Question: I have a problem with React Native ScrollView, it throws me a danger message
It's supposed to be the same as the design but I cannot visualize it
message:
WARNING- VirtualizedLists should never be nested inside plain ScrollView with the same orientation Use- anorther VirtualizedLists- Backed conintainer instead
Design:

code:
'''
<View>
<SearchBar
term={term}
onTermChange={setTerm}
onTermSubmit={() => searchApi(term)}
/>
{errorMessage ? <Text>{errorMessage}</Text> : null}
<ScrollView>
<ResultList
title=''
results={results}
/>
</ScrollView>
</View>
'''
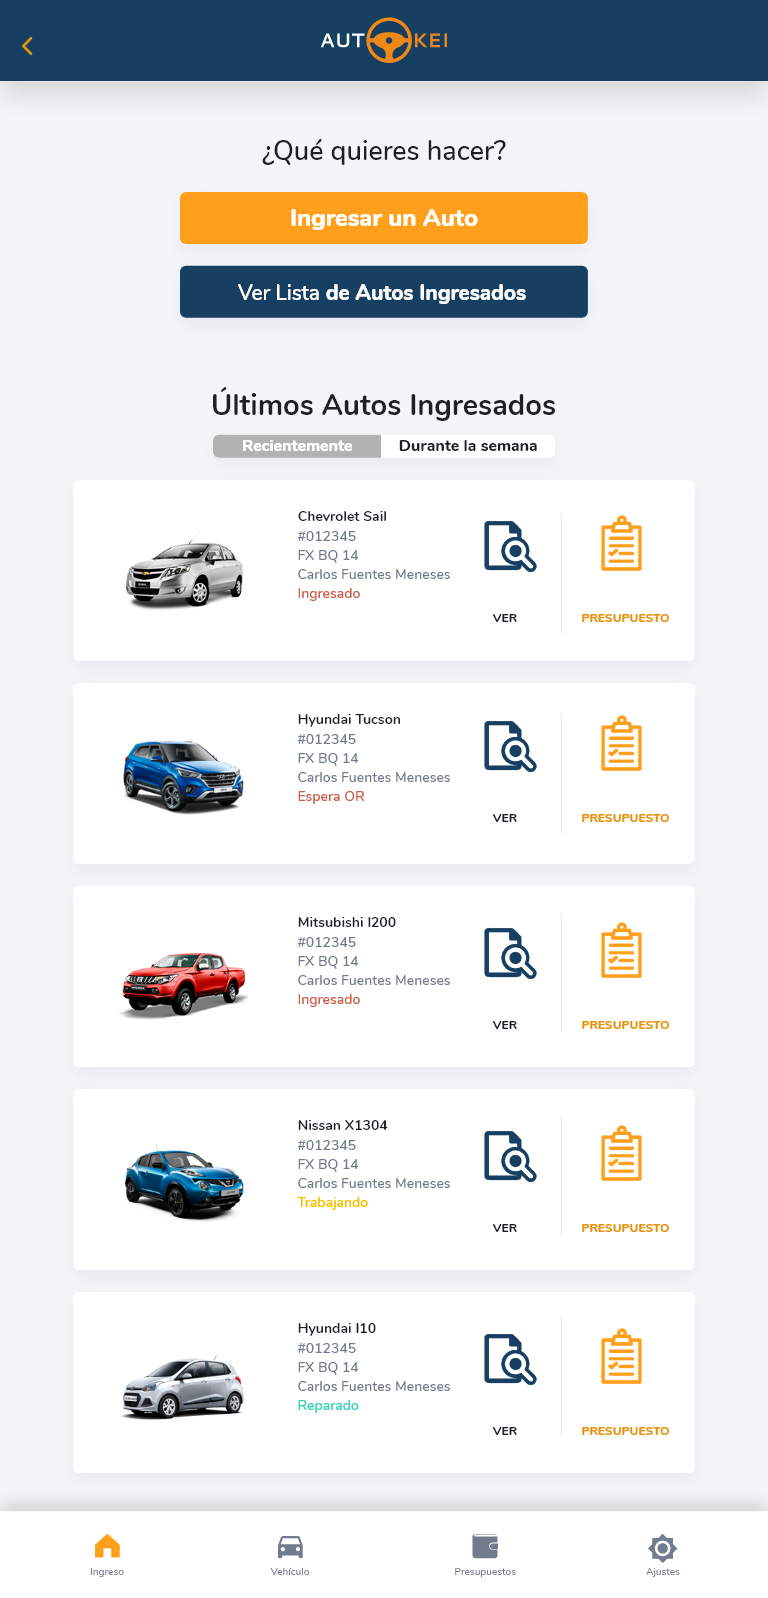
Answer: The issue is in here:
'''
<ScrollView>
<ResultList title="" results={results} />
</ScrollView>
'''
If you don't have any scrollable-content inside your 'ScrollView' ... then you could just remove that 'ScrollView' wrapping your '<ResultList />' and you'll be good to go...
But If you do have other scollable-content -> then try to include them as 'ListHeaderComponent' or 'ListFooterComponent' of your 'FlatList' ...